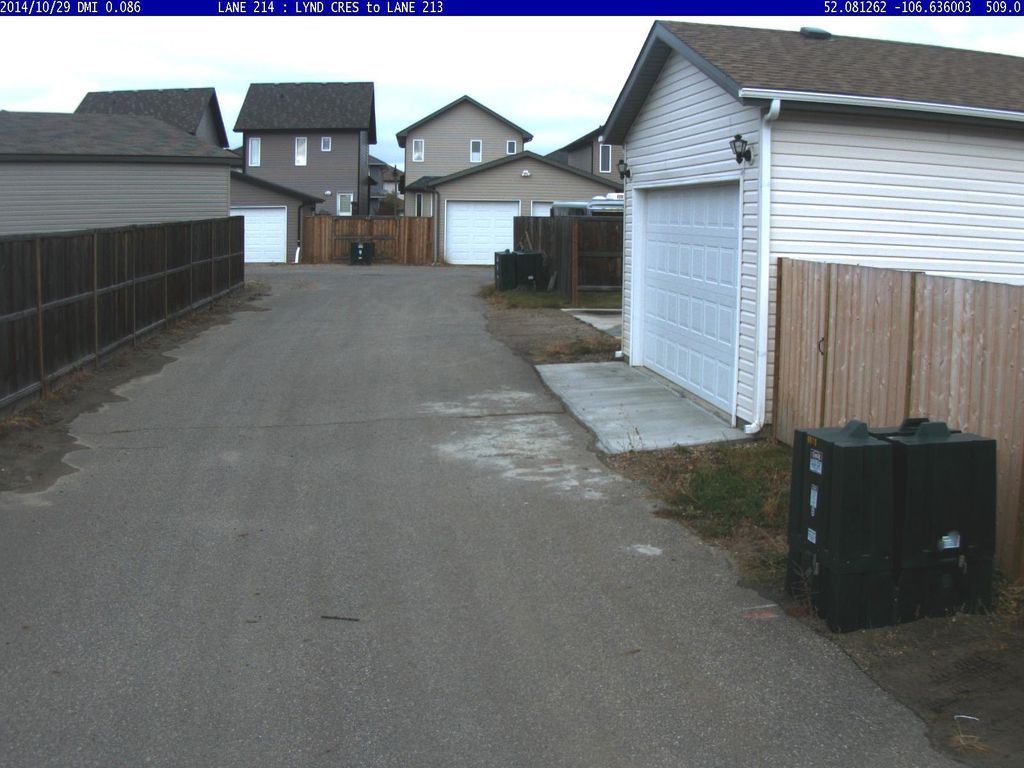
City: saskatoon